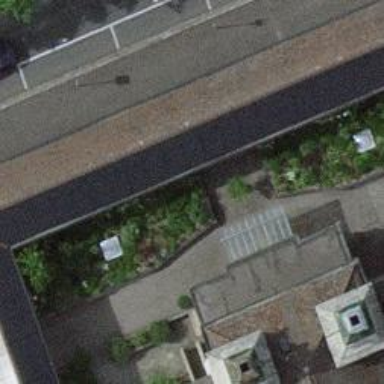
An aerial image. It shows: Asphalt footway with covered arcade.